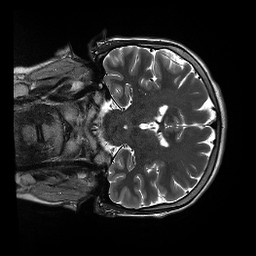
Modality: T2w
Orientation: coronal
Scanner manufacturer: siemens
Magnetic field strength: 3 T
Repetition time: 13.52 s
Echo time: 0.088 s